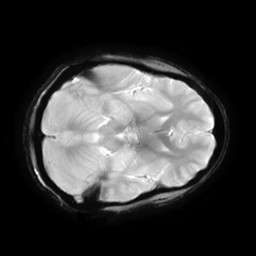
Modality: T2starw
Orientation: axial
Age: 36
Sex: female
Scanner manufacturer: ge
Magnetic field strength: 3 T
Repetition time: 0.65 s
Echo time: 0.02 s